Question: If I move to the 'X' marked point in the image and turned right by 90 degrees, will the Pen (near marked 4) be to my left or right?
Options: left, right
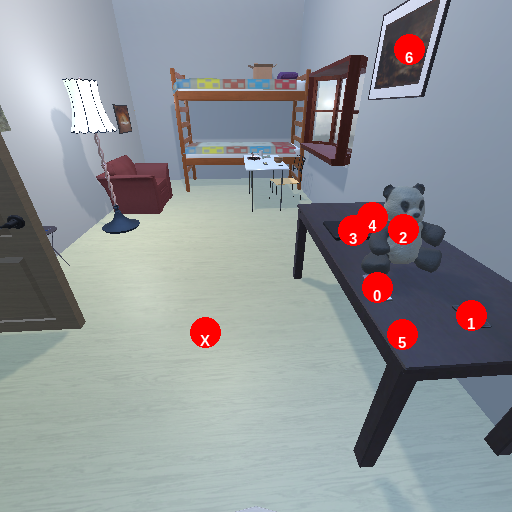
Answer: left